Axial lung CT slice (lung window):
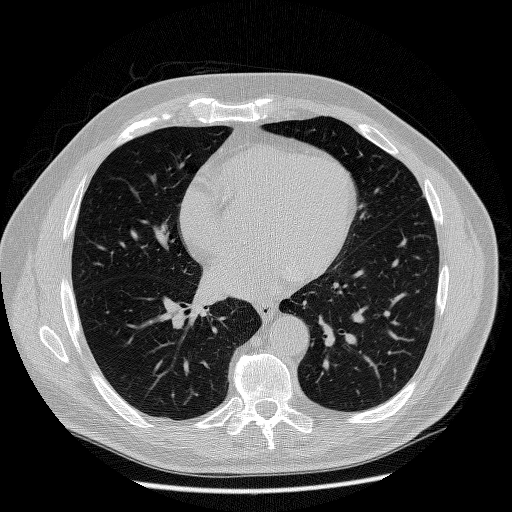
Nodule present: no